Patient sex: M
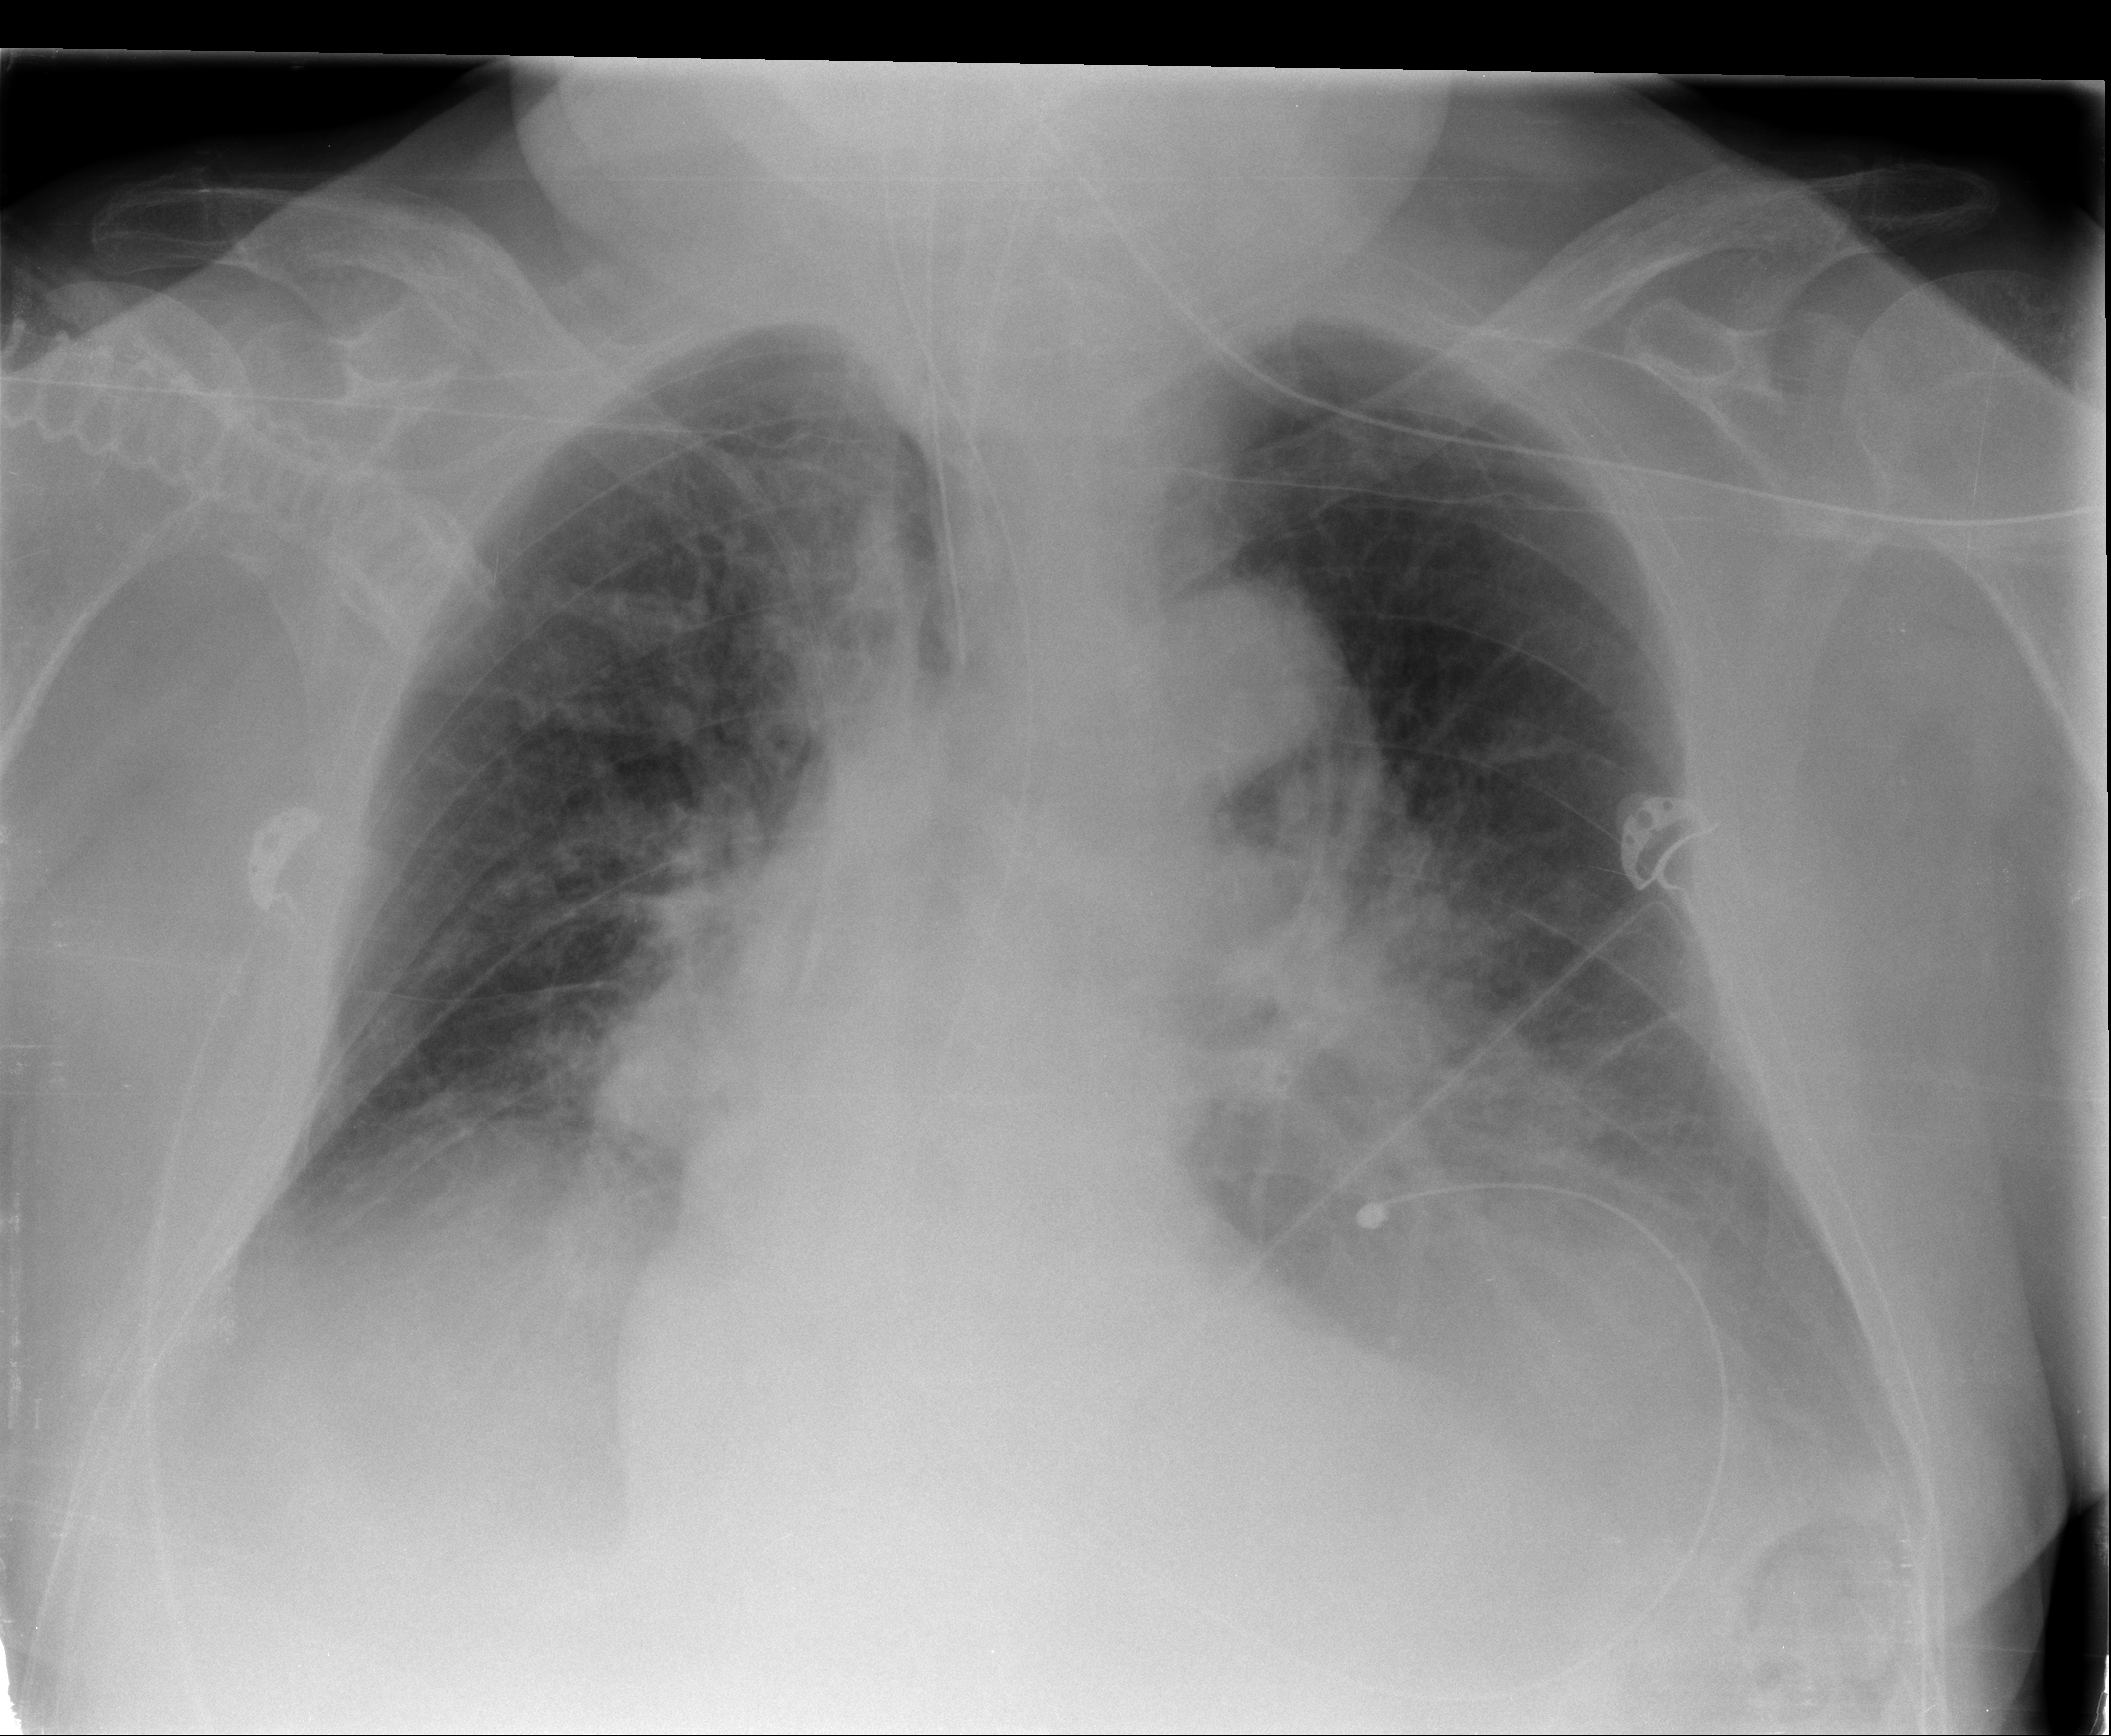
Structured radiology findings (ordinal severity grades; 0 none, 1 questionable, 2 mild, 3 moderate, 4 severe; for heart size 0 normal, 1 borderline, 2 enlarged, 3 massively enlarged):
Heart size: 2
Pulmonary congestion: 2
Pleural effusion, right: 2
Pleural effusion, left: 2
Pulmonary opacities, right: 2
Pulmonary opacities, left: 2
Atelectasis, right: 2
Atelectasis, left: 2